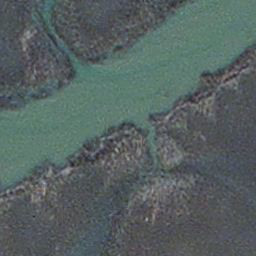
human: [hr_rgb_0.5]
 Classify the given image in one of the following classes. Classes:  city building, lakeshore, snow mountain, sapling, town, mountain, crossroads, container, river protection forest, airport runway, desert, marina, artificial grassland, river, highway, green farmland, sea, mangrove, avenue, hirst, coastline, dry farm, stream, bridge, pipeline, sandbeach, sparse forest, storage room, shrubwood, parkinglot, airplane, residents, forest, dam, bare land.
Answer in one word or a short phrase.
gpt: stream